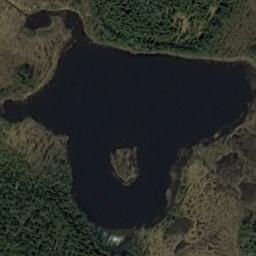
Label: lake